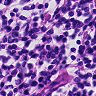
Metastatic tissue present: no